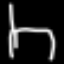
Label: chair